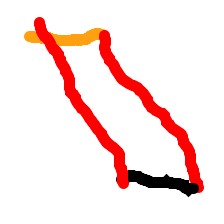
Shape: parallelogram